Field crop: maize
Growth stage: 2
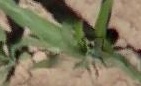
Species: maize